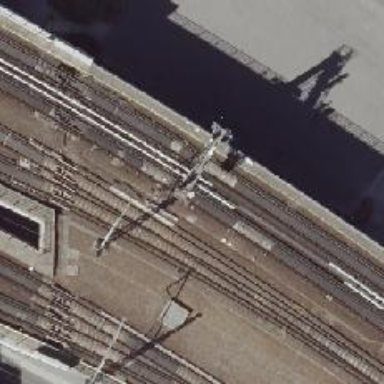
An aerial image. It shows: Railway signal.